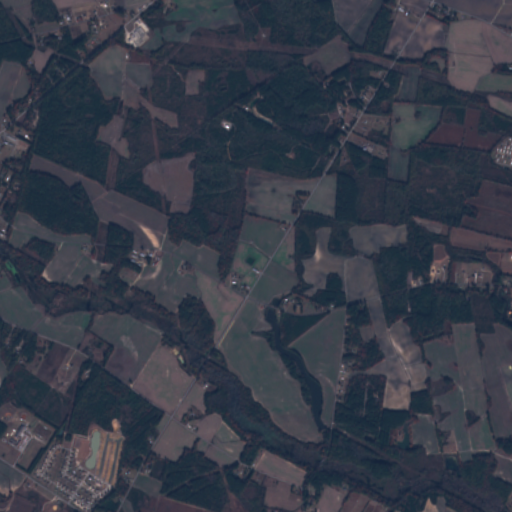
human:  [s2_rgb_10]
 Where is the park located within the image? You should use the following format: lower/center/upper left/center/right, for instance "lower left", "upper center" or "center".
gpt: The park is located in the lower left of the image.
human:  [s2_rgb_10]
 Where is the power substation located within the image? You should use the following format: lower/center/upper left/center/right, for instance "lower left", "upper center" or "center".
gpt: The power substation is located in the upper left of the image.
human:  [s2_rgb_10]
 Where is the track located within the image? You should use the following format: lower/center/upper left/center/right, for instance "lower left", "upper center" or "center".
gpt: There is no track in the image.